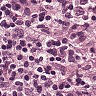
Metastatic tissue present: no